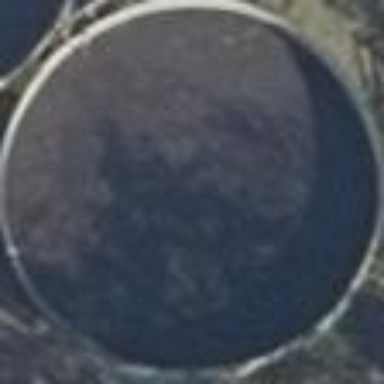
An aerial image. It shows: Storage tank that is man-made.